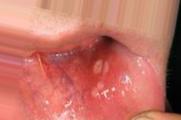
Condition: Mouth Ulcer